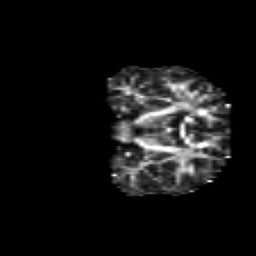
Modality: FA
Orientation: coronal
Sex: male
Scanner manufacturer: siemens
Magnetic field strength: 3 T
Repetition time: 5 s
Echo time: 0.071 s